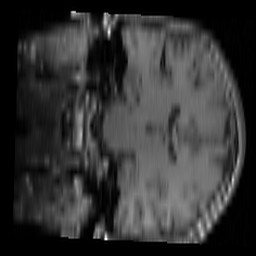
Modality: T1w
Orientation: coronal
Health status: ill
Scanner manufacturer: siemens
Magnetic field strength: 1.5 T
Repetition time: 0.4 s
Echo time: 0.014 s